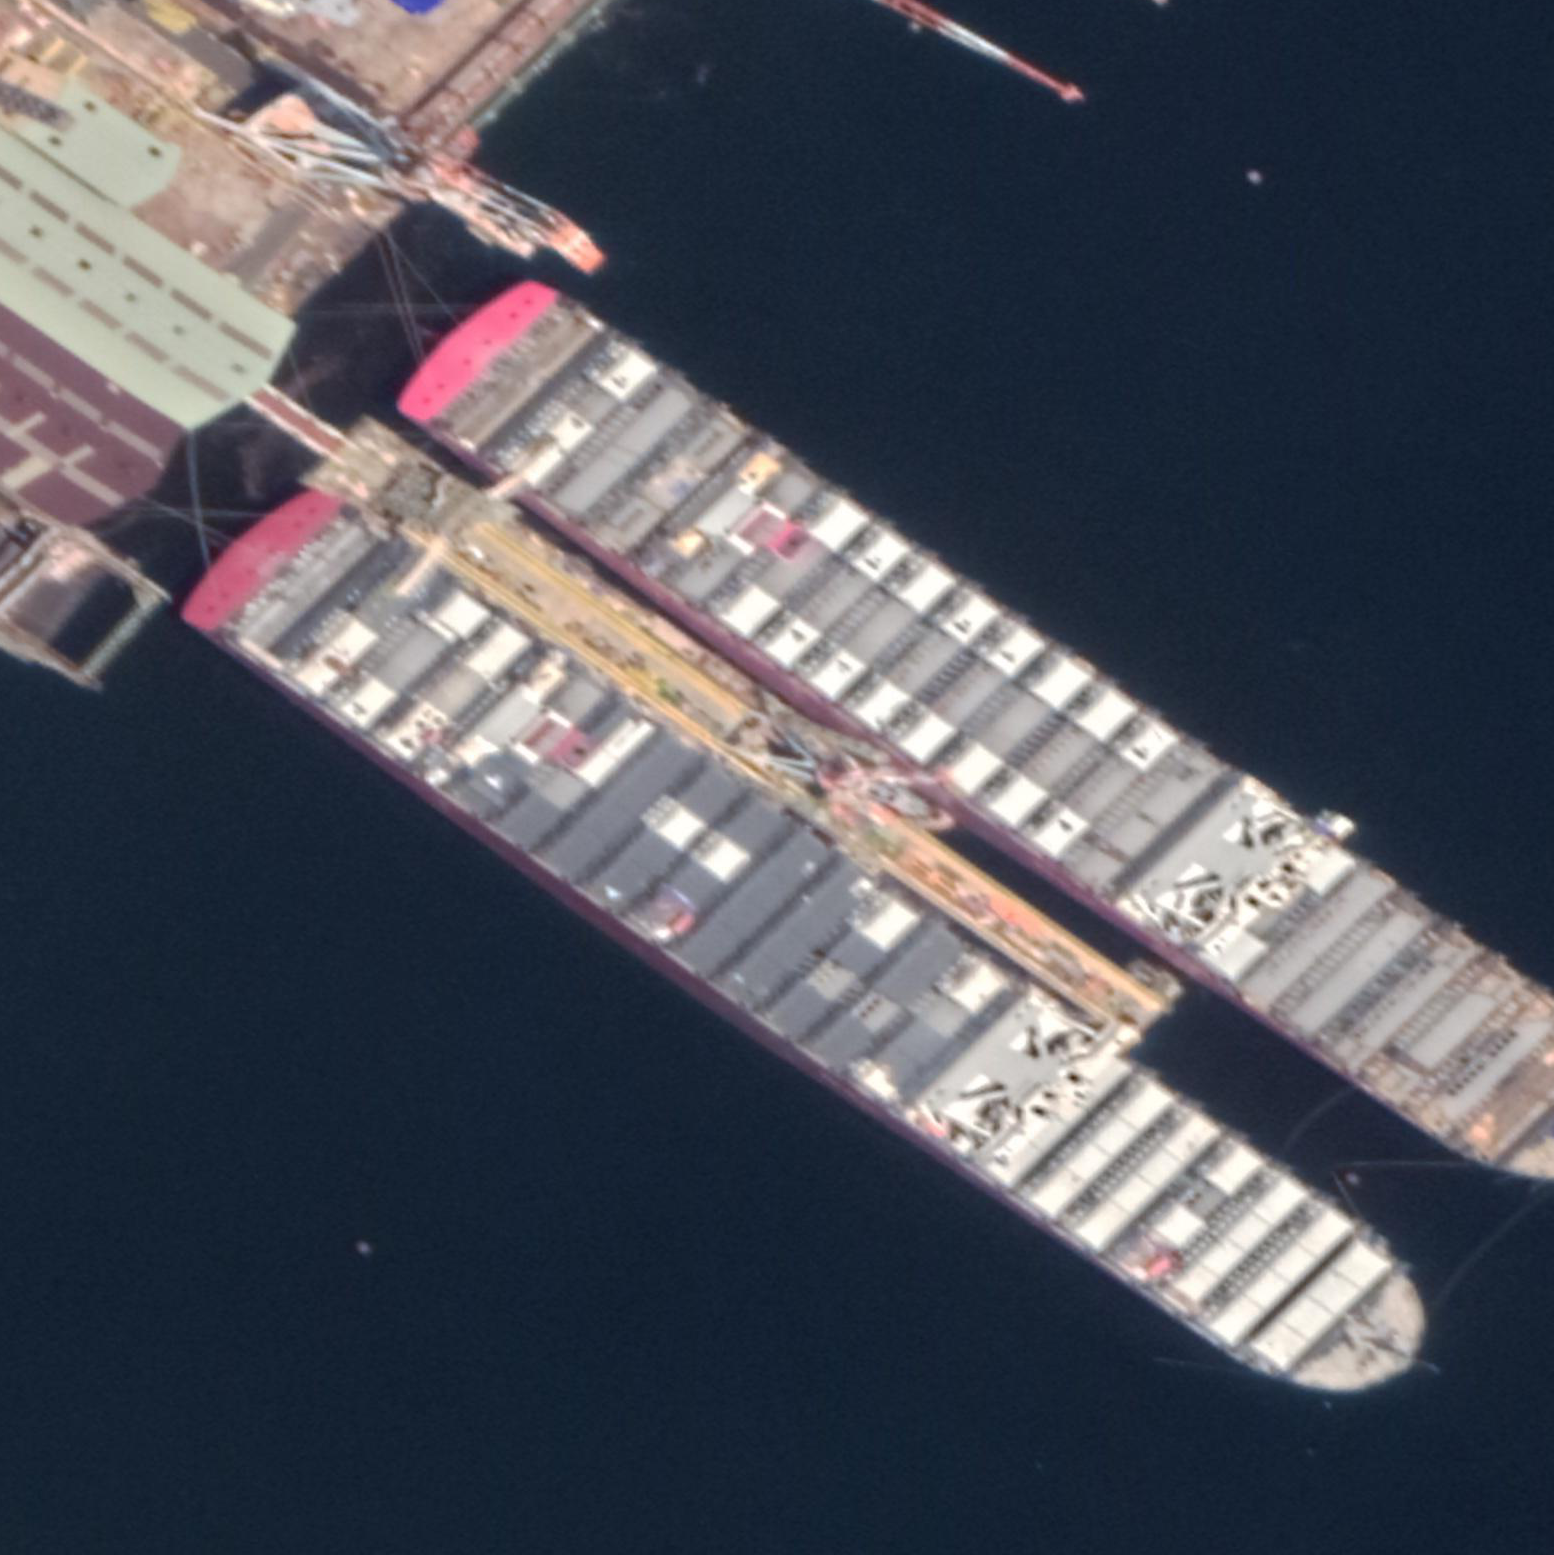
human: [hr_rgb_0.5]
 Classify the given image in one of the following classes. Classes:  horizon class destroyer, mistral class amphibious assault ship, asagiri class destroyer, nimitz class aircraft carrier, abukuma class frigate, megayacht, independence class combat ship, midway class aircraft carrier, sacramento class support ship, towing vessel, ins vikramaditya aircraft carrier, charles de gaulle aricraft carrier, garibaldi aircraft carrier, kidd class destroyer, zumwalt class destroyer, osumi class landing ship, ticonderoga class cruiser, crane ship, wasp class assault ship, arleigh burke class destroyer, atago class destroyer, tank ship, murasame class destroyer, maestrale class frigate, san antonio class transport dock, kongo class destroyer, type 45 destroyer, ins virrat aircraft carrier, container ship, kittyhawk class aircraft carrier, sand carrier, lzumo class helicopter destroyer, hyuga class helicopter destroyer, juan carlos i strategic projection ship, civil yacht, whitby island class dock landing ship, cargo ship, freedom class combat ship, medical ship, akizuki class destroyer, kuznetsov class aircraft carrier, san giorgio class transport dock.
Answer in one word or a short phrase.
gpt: Cargo ship